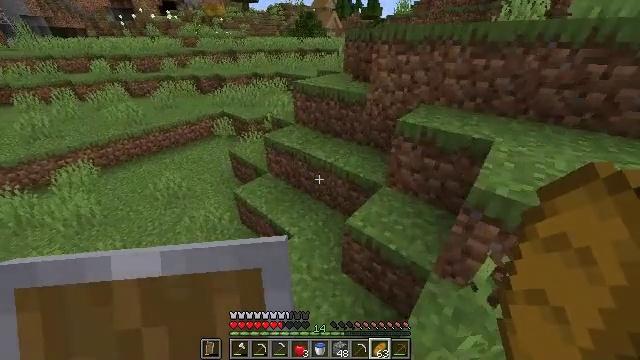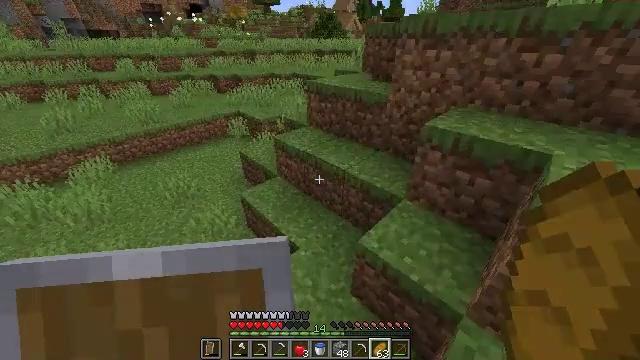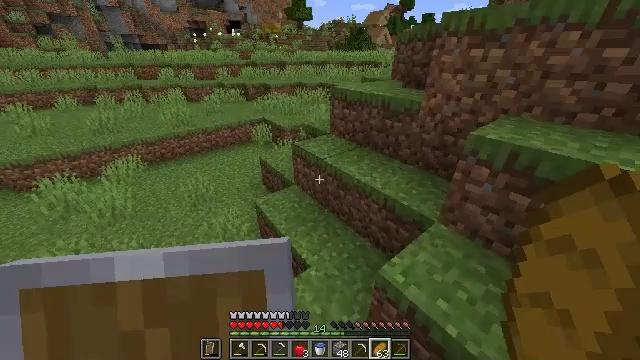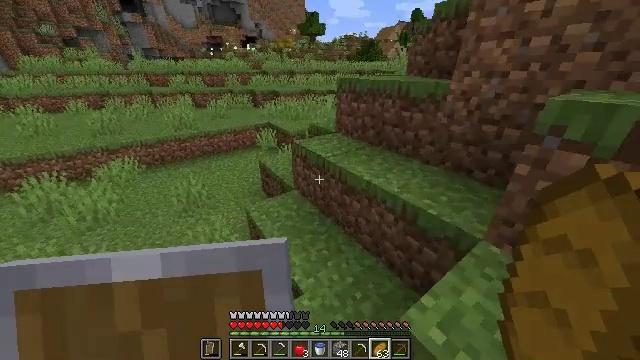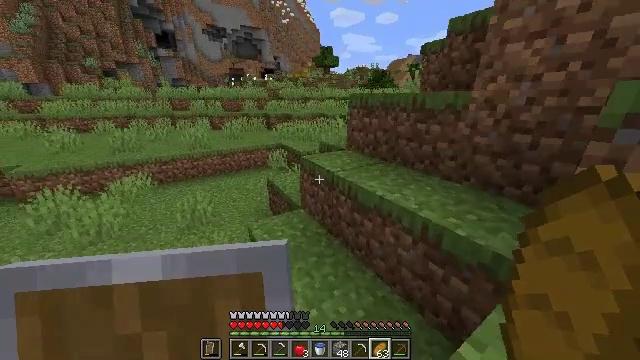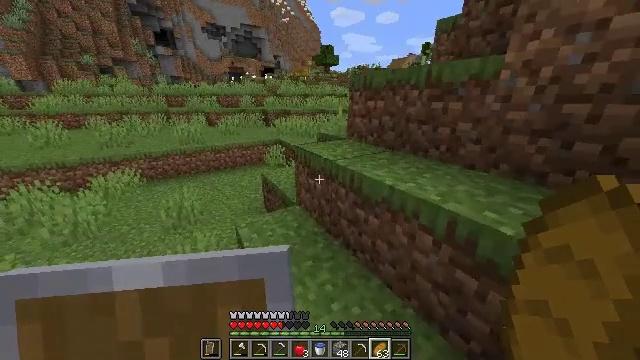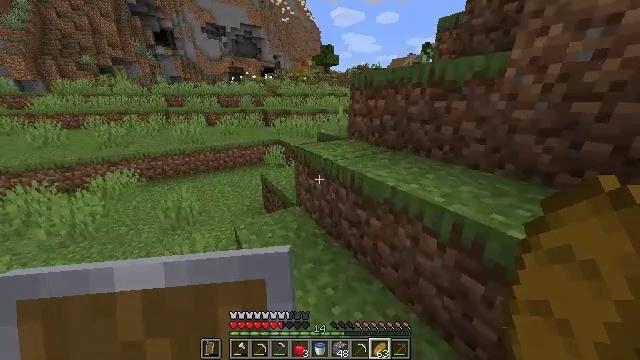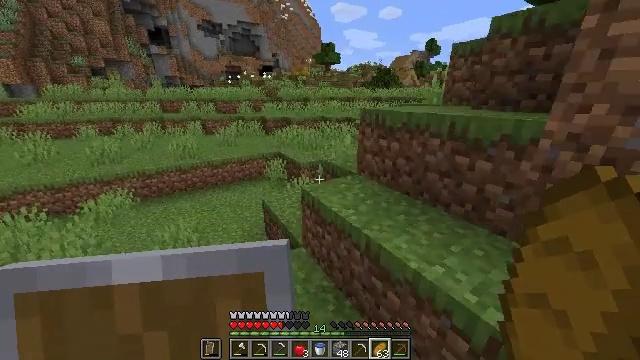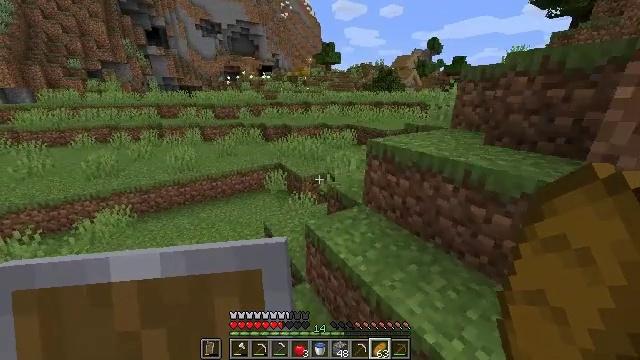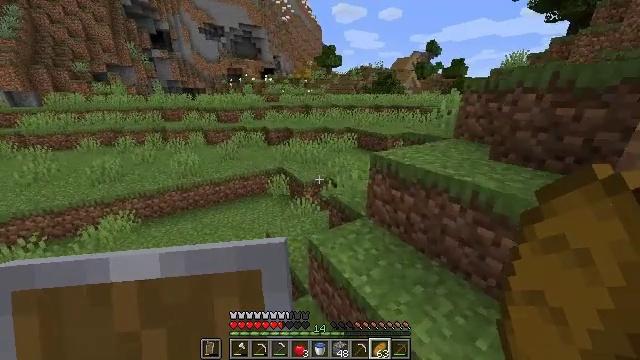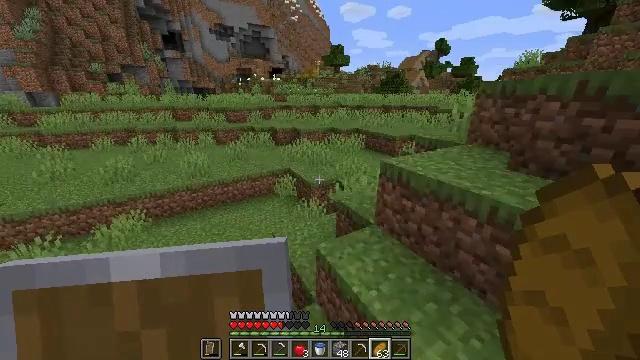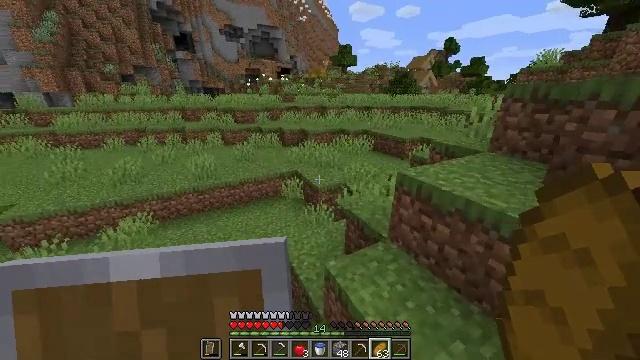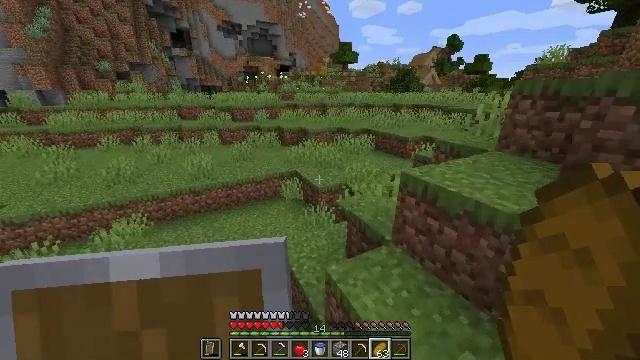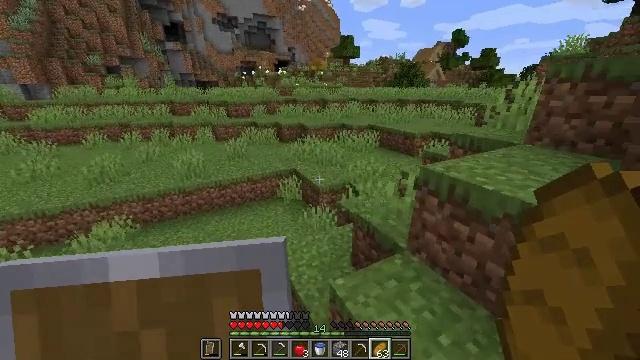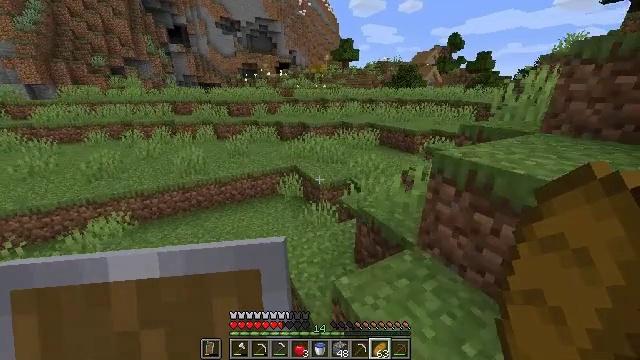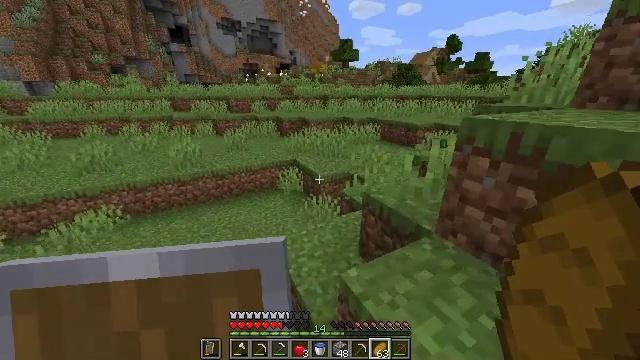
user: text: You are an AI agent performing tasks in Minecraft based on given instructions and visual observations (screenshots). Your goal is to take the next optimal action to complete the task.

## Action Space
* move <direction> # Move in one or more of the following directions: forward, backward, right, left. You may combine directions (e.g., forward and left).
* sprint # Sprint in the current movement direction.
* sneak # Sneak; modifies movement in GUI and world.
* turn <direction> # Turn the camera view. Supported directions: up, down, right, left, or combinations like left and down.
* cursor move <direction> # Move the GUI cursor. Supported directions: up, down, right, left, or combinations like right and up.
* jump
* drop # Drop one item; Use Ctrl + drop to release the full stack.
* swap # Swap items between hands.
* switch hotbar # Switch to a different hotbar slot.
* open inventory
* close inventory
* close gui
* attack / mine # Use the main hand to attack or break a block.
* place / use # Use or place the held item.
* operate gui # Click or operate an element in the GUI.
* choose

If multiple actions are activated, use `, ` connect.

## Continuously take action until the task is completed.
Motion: motion action
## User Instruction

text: Break the hay block to collect it.
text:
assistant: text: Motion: move forward, sprint, turn left, jump
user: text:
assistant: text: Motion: move forward, sprint, turn left and up, jump
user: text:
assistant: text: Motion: move forward, sprint, turn left and up, jump
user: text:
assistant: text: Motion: move forward, sprint, turn left and up, jump
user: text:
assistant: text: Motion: move forward, sprint, jump
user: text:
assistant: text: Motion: move forward, sprint, jump
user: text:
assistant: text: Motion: move forward, sprint, jump
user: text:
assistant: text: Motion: move forward, sprint, jump
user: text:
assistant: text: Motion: move forward, sprint, jump
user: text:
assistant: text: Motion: move forward, sprint, turn left, jump
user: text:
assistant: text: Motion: move forward, sprint, turn left, jump
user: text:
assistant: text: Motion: move forward, sprint, jump
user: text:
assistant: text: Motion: move forward, sprint, jump
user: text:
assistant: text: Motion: move forward, sprint, jump
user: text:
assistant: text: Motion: move forward, sprint, jump
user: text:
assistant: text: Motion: move forward, sprint, turn right, jump
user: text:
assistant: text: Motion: move forward, sprint, turn right, jump
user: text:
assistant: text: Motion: move forward, sprint, turn right, jump
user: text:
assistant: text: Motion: move forward, sprint, turn right, jump
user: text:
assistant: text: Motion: move forward, sprint, jump
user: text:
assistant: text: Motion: move forward, sprint, jump
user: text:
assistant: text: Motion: move forward, sprint, jump
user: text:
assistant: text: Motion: move forward, sprint, jump
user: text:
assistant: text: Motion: move forward, sprint, jump
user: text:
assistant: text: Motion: move forward, sprint, turn right, jump
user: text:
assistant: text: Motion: move forward, sprint, turn right, jump
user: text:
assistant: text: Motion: move forward, sprint, turn right, jump
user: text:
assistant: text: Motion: move forward, sprint, jump
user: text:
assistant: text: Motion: move forward, sprint, jump
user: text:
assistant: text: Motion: move forward, sprint, jump